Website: home-depot
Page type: billing-address
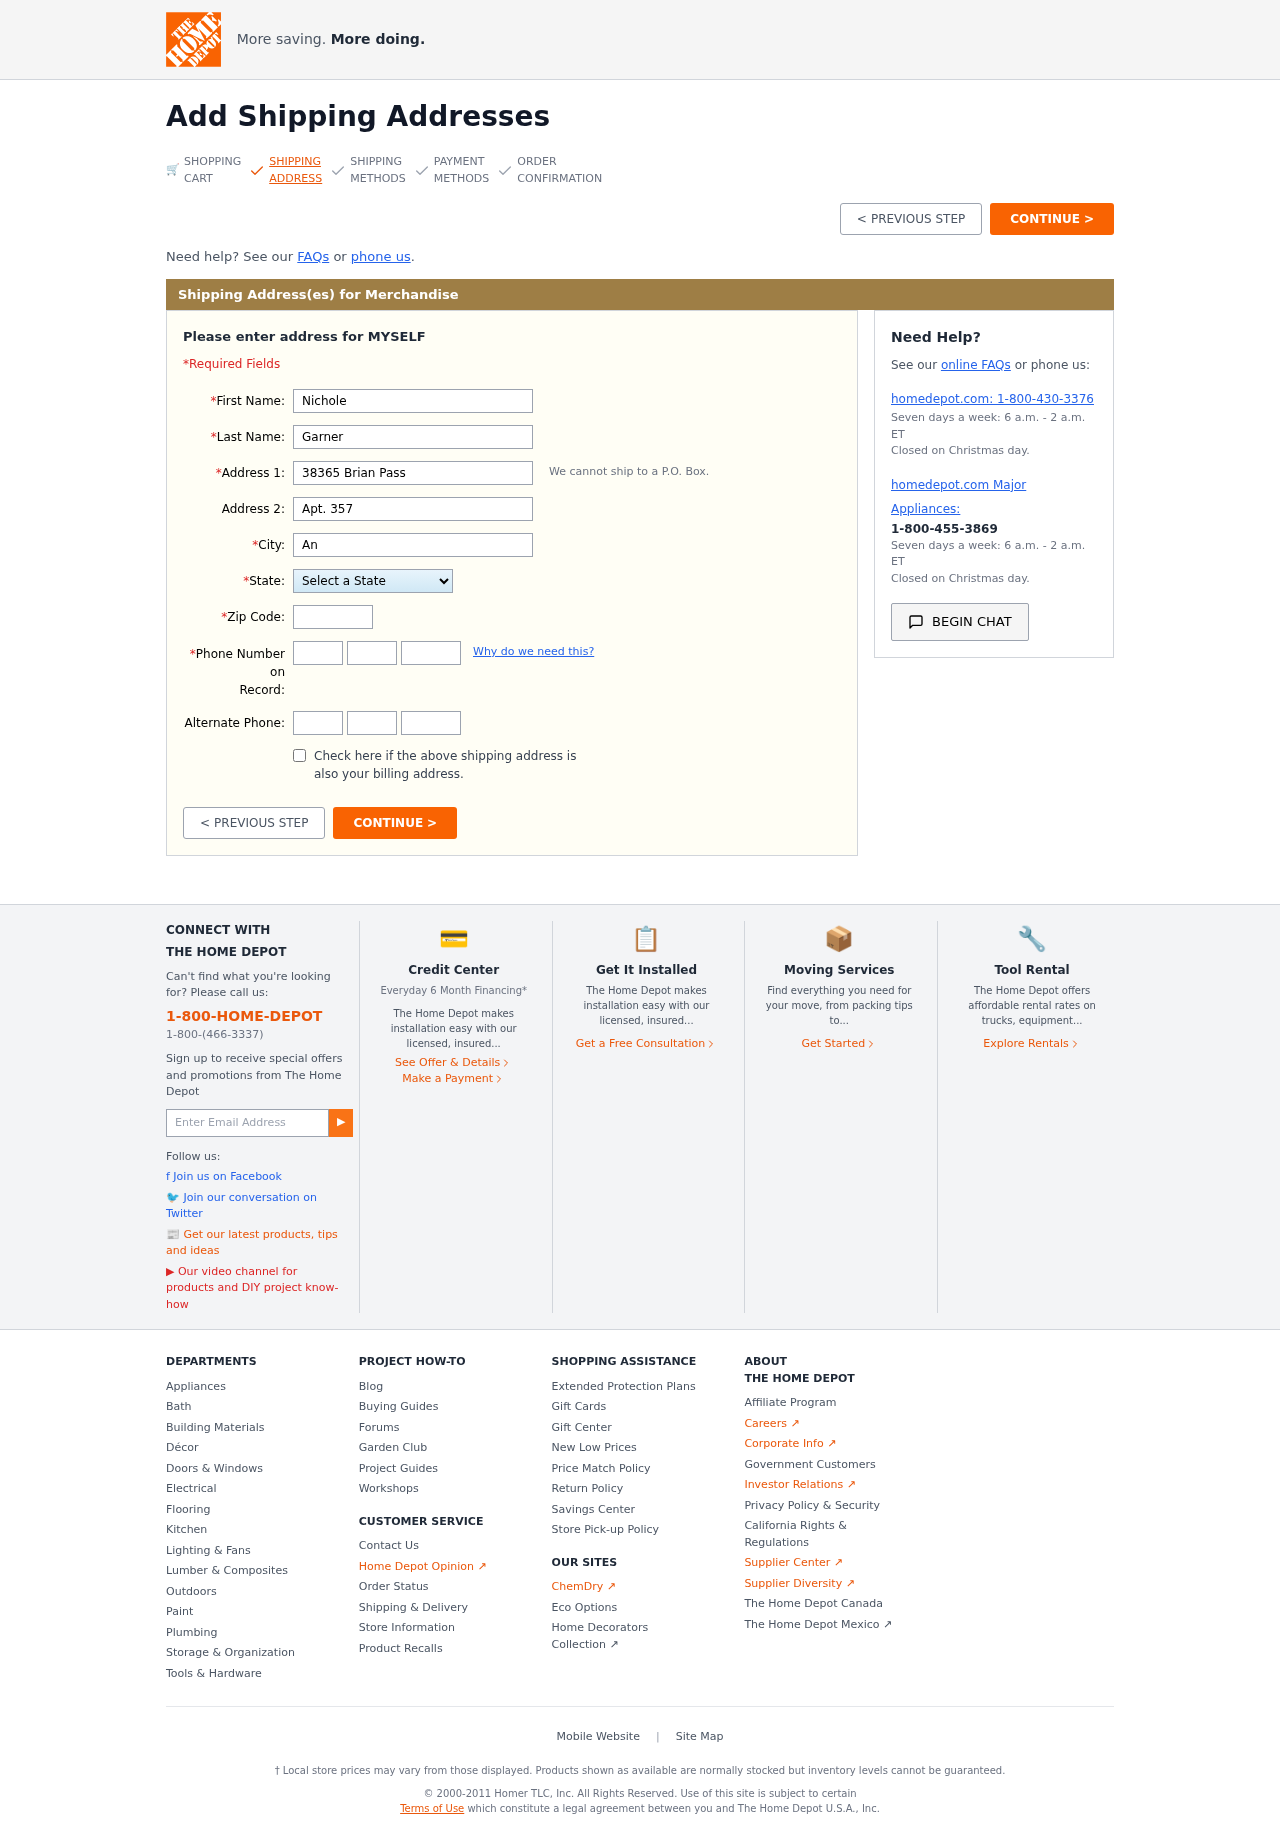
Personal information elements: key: PII_STATE
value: Missouri
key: PII_FIRSTNAME
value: Nichole
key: PII_LASTNAME
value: Garner
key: PII_STREET
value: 38365 Brian Pass
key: PII_STREET2
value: Apt. 357
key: PII_CITY
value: Annafurt
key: PII_POSTCODE
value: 50390
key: PII_PHONE_AREA
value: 535
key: PII_PHONE_PREFIX
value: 975
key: PII_PHONE_LINE
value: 2826
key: PII_PHONE_ALT_AREA
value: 430
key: PII_PHONE_ALT_PREFIX
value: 583
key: PII_PHONE_ALT_LINE
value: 3995